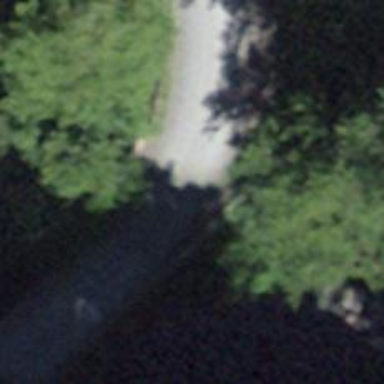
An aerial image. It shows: Track road passing over bridge with grade 3 tracktype.